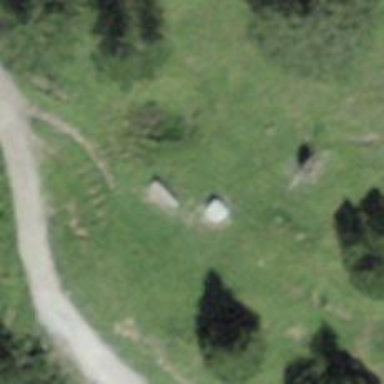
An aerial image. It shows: Bench.